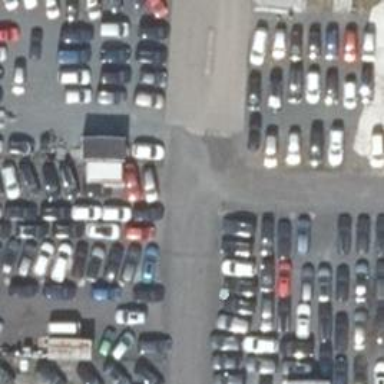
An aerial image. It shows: Road serving as parking aisle.